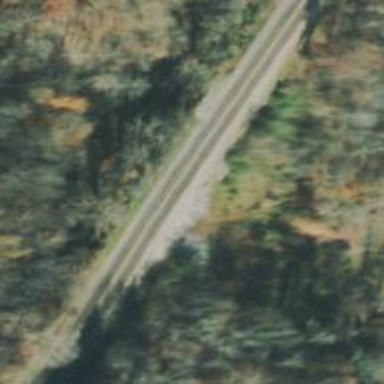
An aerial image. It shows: Railway track.